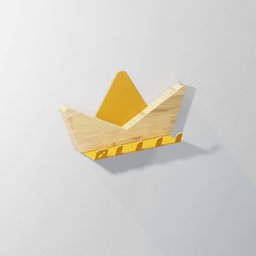
Label: appliances